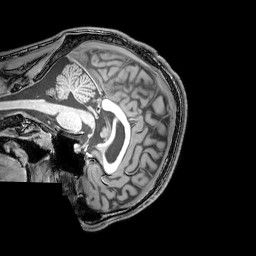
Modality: T1w
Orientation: sagittal
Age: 22
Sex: male
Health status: healthy
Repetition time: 0.081 s
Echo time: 0.037 s